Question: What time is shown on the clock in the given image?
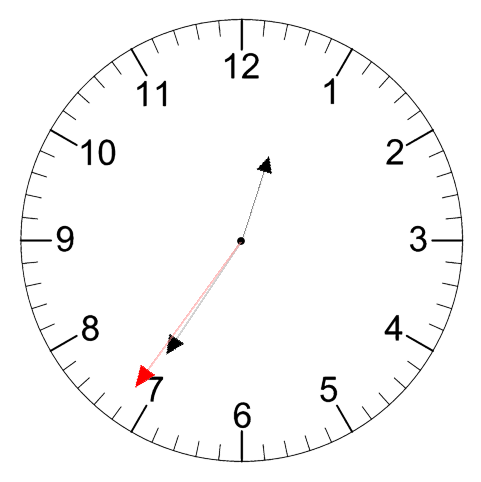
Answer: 12:35:36